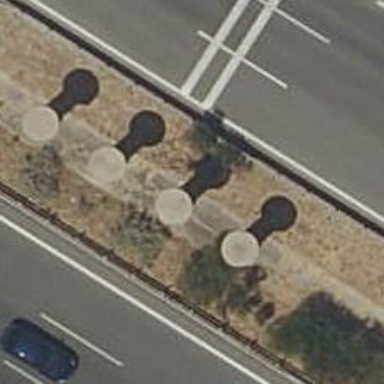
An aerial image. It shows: Bridge over roundabout.